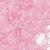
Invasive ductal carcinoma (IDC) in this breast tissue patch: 0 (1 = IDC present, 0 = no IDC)